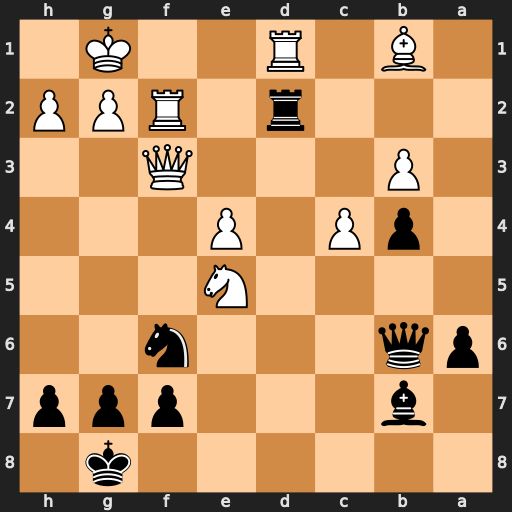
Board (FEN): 6k1/1b3ppp/pq3n2/4N3/1pP1P3/1P3Q2/3r1RPP/1B1R2K1
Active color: b
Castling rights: -
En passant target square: -
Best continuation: Qxf2+ Qxf2 Rxd1+ Qf1 Rxf1+